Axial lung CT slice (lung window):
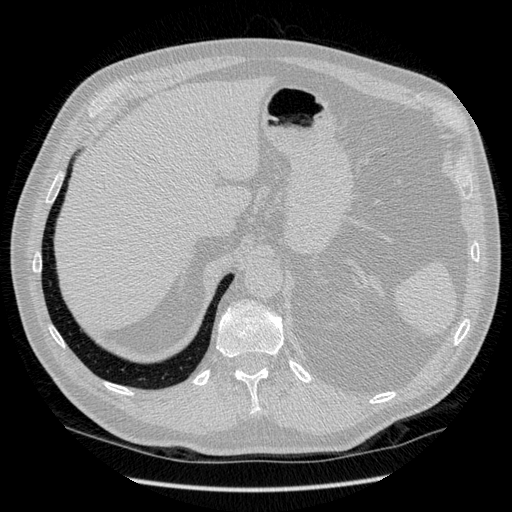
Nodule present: no